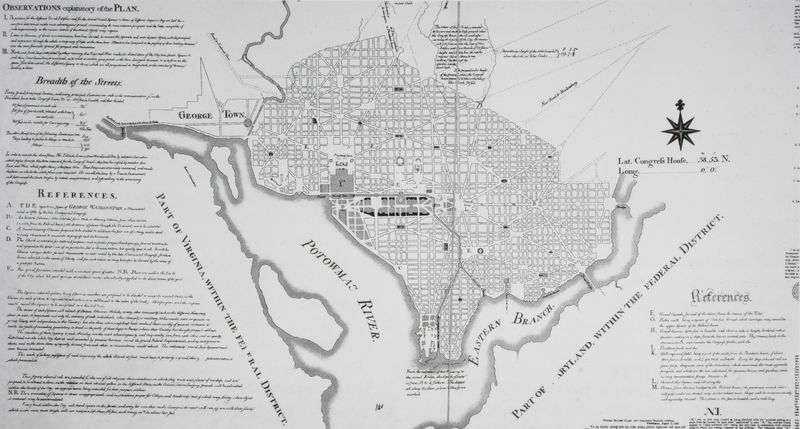
Titel: Plan für Washington (Detail)
Standort: Washington, D.C.
Institution: Library of Congress
Schlagwörter: fluss, stadt, ufer, ausschnitt, grau, schwarz, weiss, zeichnung, rose, norden, gewässer, schrift, papier, ansicht, grafik, grenze, linien, amerika, ortschaft, straßen, buch, stern, druck, seite, text, buchstaben, landzunge, buchseite, karte, siedlung, referenz, plan, landkarte, usa, zeilen, städte, quadrat, netz, bau, raster, bauen, legende, flüsse, grundriss, teil, beschriftet, lageplan, mexiko, blaupause, bebauung, stadtplan, geographie, himmelsrichtung, himmelsrichtungen, orientierung, indianer, kompass, breitengrade, siedeln, washington, kanada, eastern branch, georgetown, himmelrichtungen, katrographie, maryland, potomac, potowmac river, references, referenzen, stadtmuster, stadtpläne, stadtraster, stadtskizze, strassenführung, virginia, windrichtung